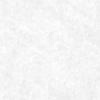
Label: no_change